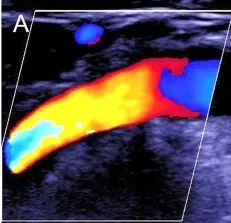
The results of different imaging during the first hospitalization. (A) First CDFI showed the right ICA was normal.
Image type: radiology (ultrasound)